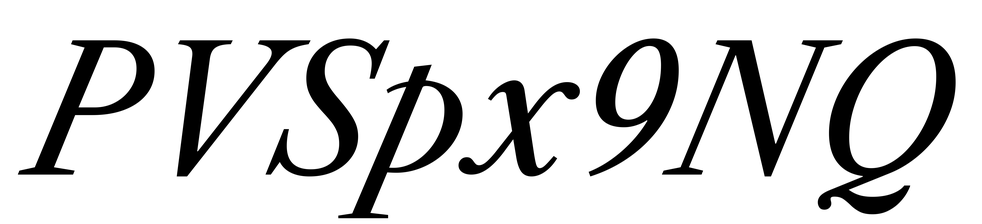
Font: LibreCaslonText-Italic_Italic